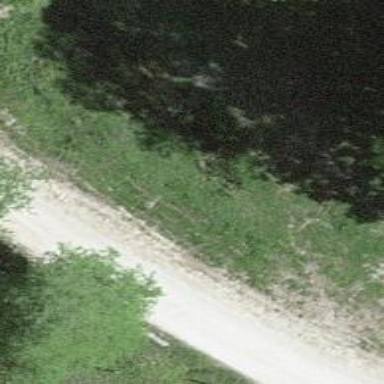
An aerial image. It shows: Track with ground surface of grade 5.